Question: I am running a jar file that copies data from oracle to destination server(ElasticSearch). link text I am running this jar on AIX box :
> /oradata/slscrmit/tally> oslevel -s
7100-04-03-1642
> uname -a
AIX mila 1 7 00F79AB04C00.
I get this Error when I run the jar file:
Command used to run:
'java -Xms3g -Xmx3g -Xmn1g -XX:+HeapDumpOnOutOfMemoryError -XX:+UseG1GC -XX:MetaspaceSize=500m -XX:MaxMetaspaceSize=500m -XX:SurvivorRatio=2 -jar -Dlog4j.configurationFile=file:log4j2.xml -Dfile.encoding=UTF-8 BoltESTally-1.4.3-Ver-1.0.jar'
initload.
====================ERROR===============
> JVMDUMP039I Processing dump event "systhrow", detail "java/lang/OutOfMemoryError" at 2017/12/15 08:24:21 - please wait. JVMDUMP032I JVM requested System dump using '/oradata/slscrmit/tally/core.201<PHONE>.39781194.0001.dmp' in response to an event Note: "Enable full CORE dump" in smit is set to FALSE and as a result there will be limited threading information in core file. JVMDUMP010I System dump written to /oradata/slscrmit/tally/core.201<PHONE>.39781194.0001.dmp JVMDUMP032I JVM requested Heap dump using '/oradata/slscrmit/tally/heapdump.201<PHONE>.39781194.0002.phd' in response to an event JVMDUMP010I Heap dump written to /oradata/slscrmit/tally/heapdump.201<PHONE>.39781194.0002.phd JVMDUMP032I JVM requested Java dump using '/oradata/slscrmit/tally/javacore.201<PHONE>.39781194.0003.txt' in response to an event JVMDUMP010I Java dump written to /oradata/slscrmit/tally/javacore.201<PHONE>.39781194.0003.txt JVMDUMP032I JVM requested Snap dump using '/oradata/slscrmit/tally/Snap.201<PHONE>.39781194.0004.trc' in response to an event JVMDUMP010I Snap dump written to /oradata/slscrmit/tally/Snap.201<PHONE>.39781194.0004.trc JVMDUMP013I Processed dump event "systhrow", detail "java/lang/OutOfMemoryError". Dec 15, 2017 8:24:23 AM org.elasticsearch.transport.netty.NettyInternalESLogger warn WARNING: Unexpected exception in the selector loop. java.lang.OutOfMemoryError: native memory exhausted at sun.misc.Unsafe.allocateDBBMemory(Native Method) at java.nio.DirectByteBuffer.(DirectByteBuffer.java:127) at java.nio.ByteBuffer.allocateDirect(ByteBuffer.java:311) at org.elasticsearch.common.netty.channel.socket.nio.SocketReceiveBufferAllocator.newBuffer(SocketReceiveBufferAllocator.java:64) at org.elasticsearch.common.netty.channel.socket.nio.SocketReceiveBufferAllocator.get(SocketReceiveBufferAllocator.java:41) at org.elasticsearch.common.netty.channel.socket.nio.NioWorker.read(NioWorker.java:62) at org.elasticsearch.common.netty.channel.socket.nio.AbstractNioWorker.process(AbstractNioWorker.java:108) at org.elasticsearch.common.netty.channel.socket.nio.AbstractNioSelector.run(AbstractNioSelector.java:318) at org.elasticsearch.common.netty.channel.socket.nio.AbstractNioWorker.run(AbstractNioWorker.java:89) at org.elasticsearch.common.netty.channel.socket.nio.NioWorker.run(NioWorker.java:178) at org.elasticsearch.common.netty.util.ThreadRenamingRunnable.run(ThreadRenamingRunnable.java:108) at org.elasticsearch.common.netty.util.internal.DeadLockProofWorker$1.run(DeadLockProofWorker.java:42) at java.util.concurrent.ThreadPoolExecutor.runWorker(ThreadPoolExecutor.java:1153) at java.util.concurrent.ThreadPoolExecutor$Worker.run(ThreadPoolExecutor.java:628) at java.lang.Thread.run(Thread.java:785).
=============================================
SVMON OUTPUT:
Pid Command Inuse Pin Pgsp Virtual 64-bit Mthrd 16MB
24315106 java 796276 11137 0 779119 N Y N
'''
PageSize Inuse Pin Pgsp Virtual
s 4 KB 18356 225 0 1199
m 64 KB 48620 682 0 48620
L 16 MB 0 0 0 0
S 16 GB 0 0 0 0
Vsid Esid Type Description PSize Inuse Pin Pgsp Virtual
'''
169bfe6 4 work shared memory segment m 4096 0 0 4096
84ba04 e work shared memory segment m 4096 0 0 4096
1025d8c 7 work shared memory segment m 4096 0 0 4096
13225a5 6 work shared memory segment m 4096 0 0 4096
119a981 c work shared memory segment m 4096 0 0 4096
14349c 8 work shared memory segment m 4096 0 0 4096
1c2ed4e d work shared memory segment m 4096 0 0 4096
2e9eaf 9 work shared memory segment m 4096 0 0 4096
7854f1 5 work shared memory segment m 4096 0 0 4096
f2b266 f work shared memory segment m 4095 0 0 4095
181650e a work shared memory segment m 4090 0 0 4090
1d42b52 3 work working storage m 2681 0 0 2681
20002 0 work kernel segment m 743 681 0 743
===================================================:
I have enough space on my Aix box:
vmstat:
System configuration: lcpu=128 mem=256512M
kthr memory page faults cpu
---
r b avm fre re pi po fr sr cy in sy cs us sy id wa
6 1 273<PHONE> 0 0 0 0 0 0 1747 28990 59128 8 3 89 0
> NON-PROD:!:_mila:/oradata/slscrmit/tally> oslevel -s
uname -a
7100-04-03-1642
NON-PROD:!:_mila:/oradata/slscrmit/tally> uname -a
AIX mila 1 7 00F79AB04C00
There is space in filestyatem as well:
/dev/slscrmit_oradt 2118.50 2024.41 94.09 96% /oradata/slscrmit

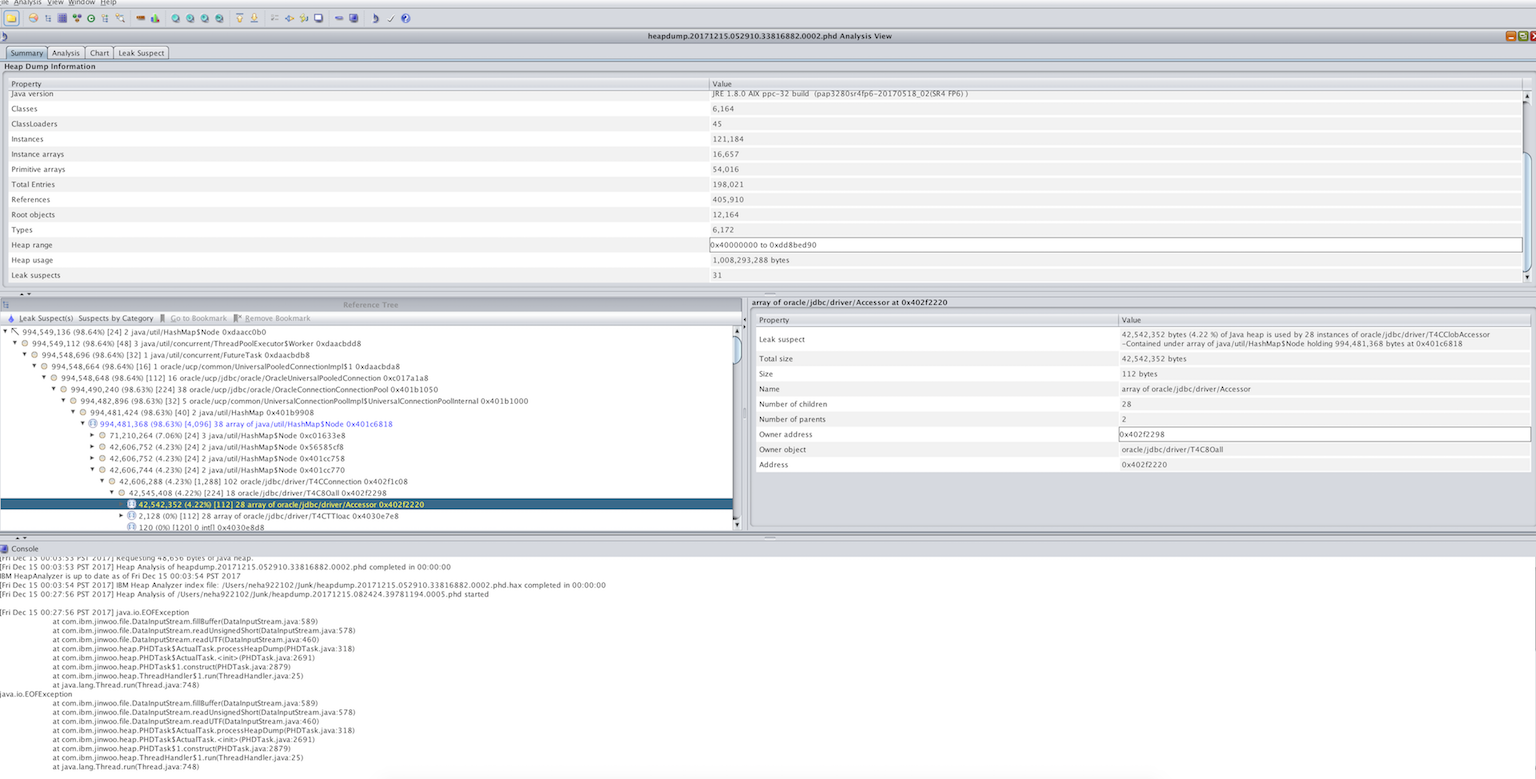
Answer: I was able to resolve this:::
Root Cause:
32 bit JVM has technical limitations on expanding java heap memory and native memory to more than 2GB.
The setenv.sh file contained. "export JAVA_HOME=/usr/java8/bin " , which was pointing to 32 bit JVM
Solution:
Goal is to point to 64bit JVM.
Also check that the kernel bit mode is 64bit? Using command getconf KERNEL_BITMODE
Verify 64bit JVM version using command :
# java -d64 -version
Correct setenv.sh to point to 64bit jvm on all AIX boxes, export JAVA_HOME=/usr/java8_64
Make sure other entries in this file point to this JAVA_HOME.
Now run the jar and specify command line params with desired heap size. I was able to run this with 10g heap size.